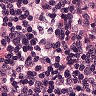
Metastatic tissue present: no